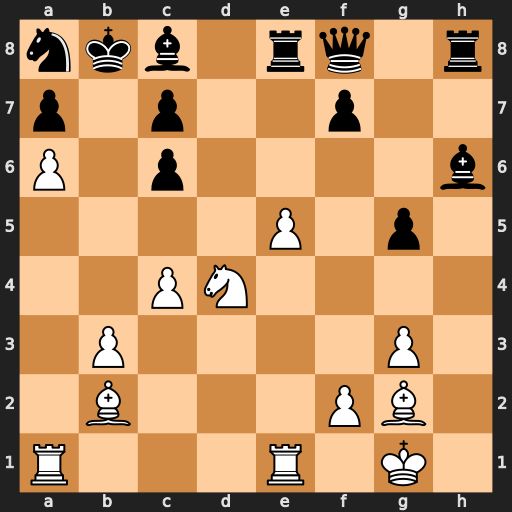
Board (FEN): nkb1rq1r/p1p2p2/P1p4b/4P1p1/2PN4/1P4P1/1B3PB1/R3R1K1
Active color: w
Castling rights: -
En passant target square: -
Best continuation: Nxc6#